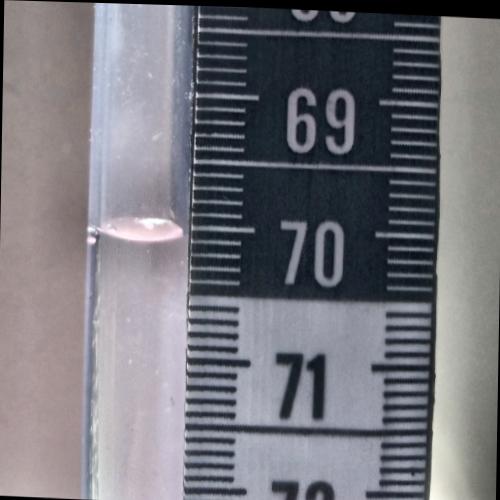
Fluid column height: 70.0 cm